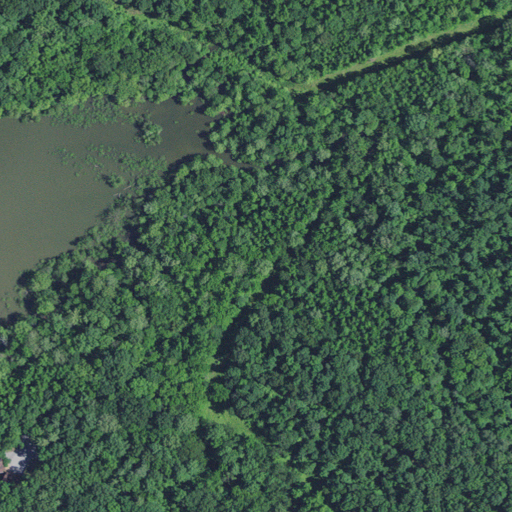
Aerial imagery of valley in Kentucky named Williams Hollow containing deciduous forest, woody wetlands, mixed forest, open water, herbaceous wetlands, and open development